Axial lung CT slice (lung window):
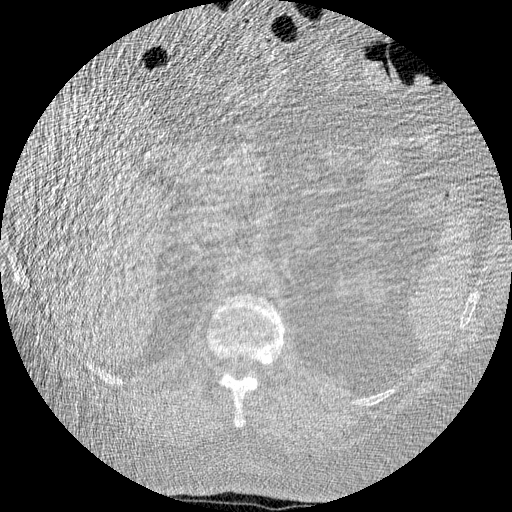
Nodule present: no